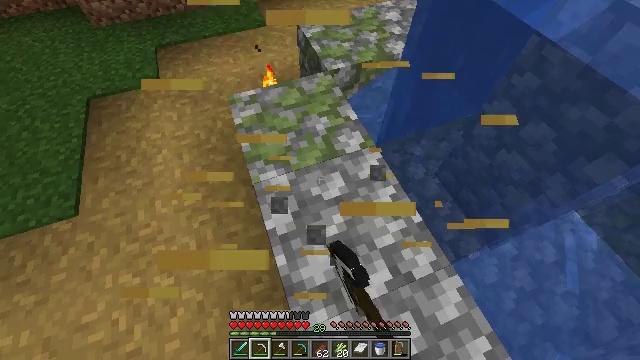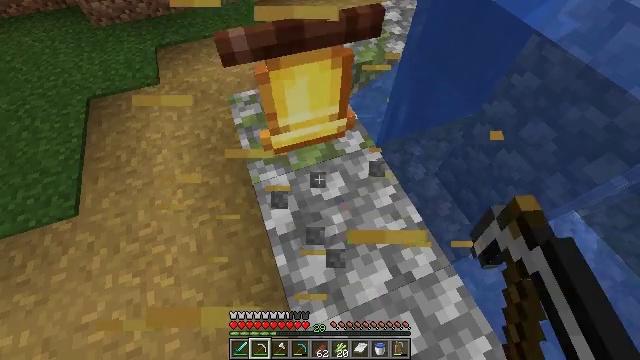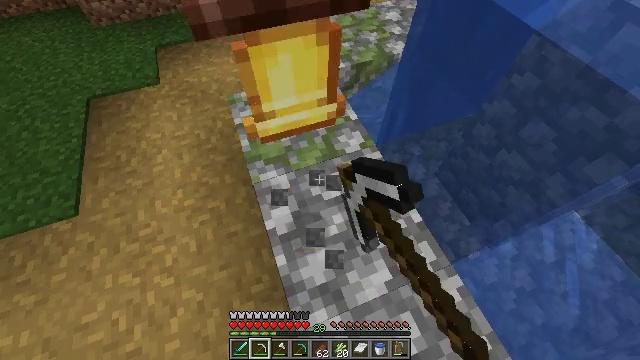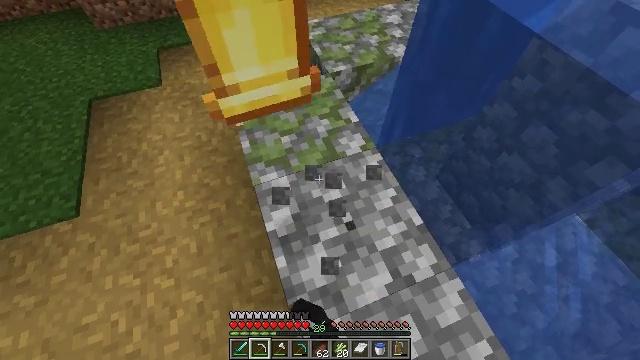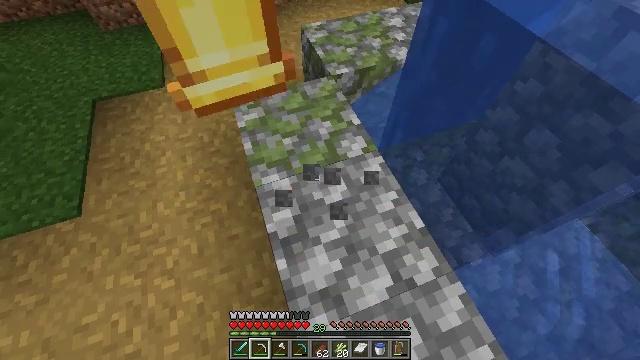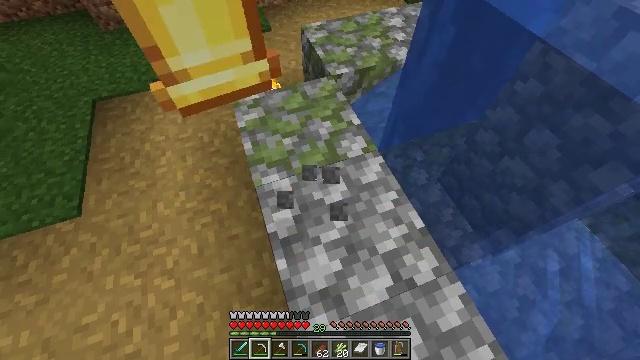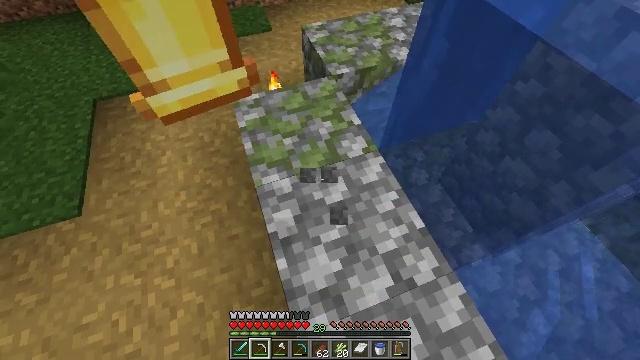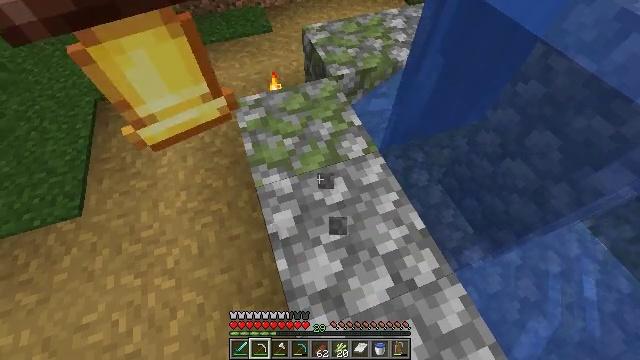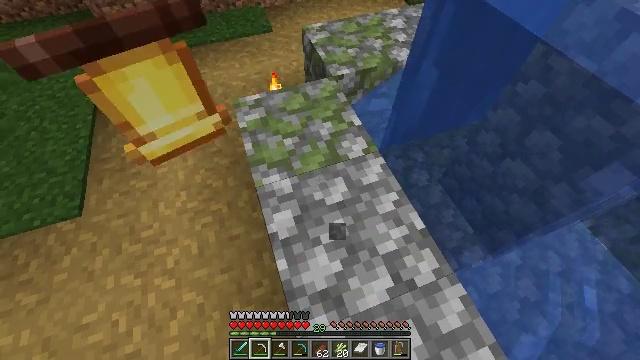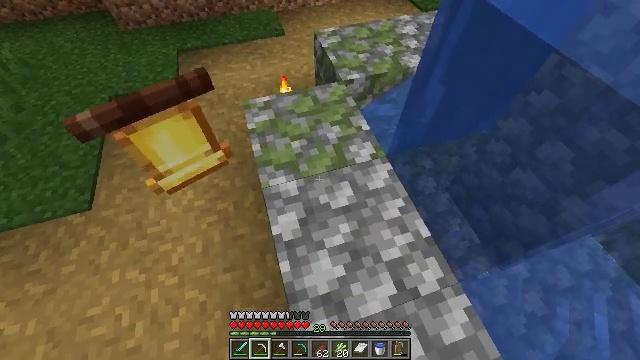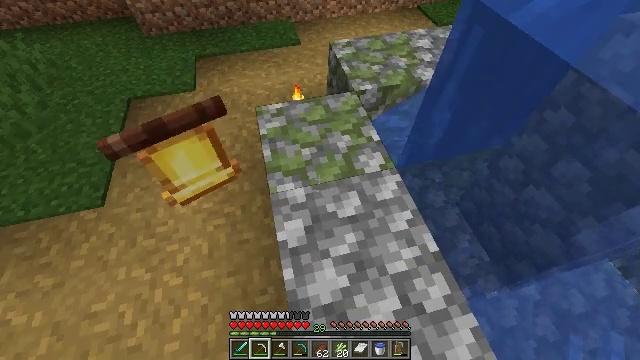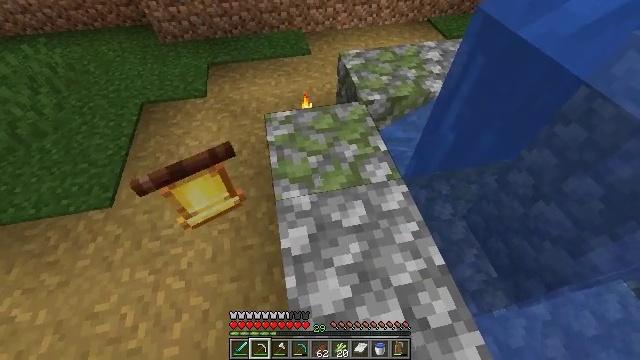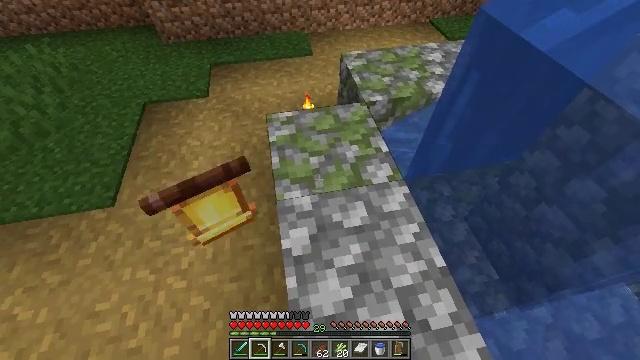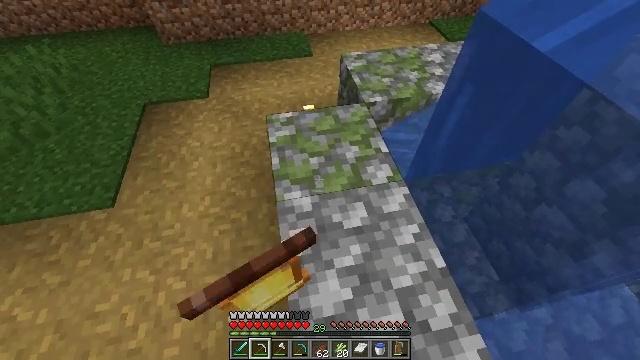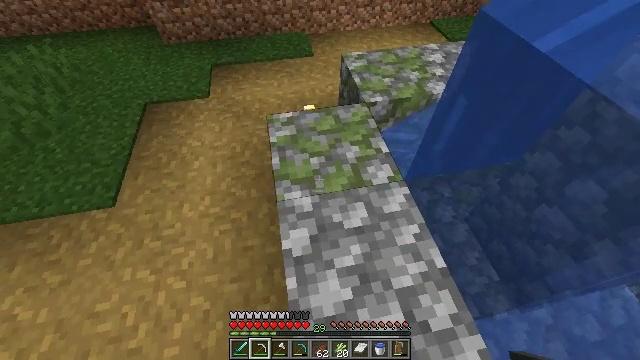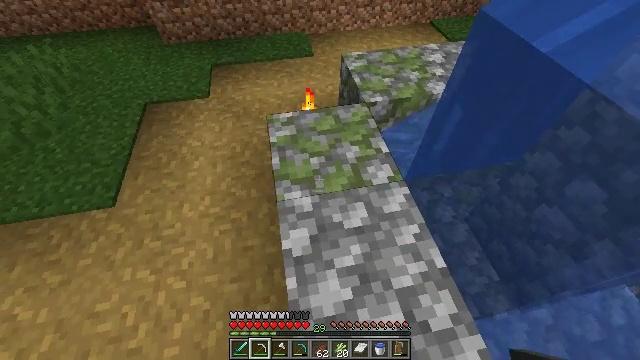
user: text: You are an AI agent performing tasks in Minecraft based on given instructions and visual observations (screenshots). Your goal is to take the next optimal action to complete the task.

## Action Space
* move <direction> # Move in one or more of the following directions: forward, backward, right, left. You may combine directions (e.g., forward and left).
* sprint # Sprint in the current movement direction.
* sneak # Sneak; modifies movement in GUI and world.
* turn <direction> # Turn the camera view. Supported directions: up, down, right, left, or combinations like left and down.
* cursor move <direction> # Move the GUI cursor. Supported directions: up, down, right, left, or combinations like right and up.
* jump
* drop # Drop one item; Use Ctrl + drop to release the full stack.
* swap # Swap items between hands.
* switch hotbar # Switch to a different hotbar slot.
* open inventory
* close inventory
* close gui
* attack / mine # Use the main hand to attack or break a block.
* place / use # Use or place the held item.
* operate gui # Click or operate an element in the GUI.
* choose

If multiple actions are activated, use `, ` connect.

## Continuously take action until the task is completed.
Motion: motion action
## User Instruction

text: Attack the hay block to get hay.
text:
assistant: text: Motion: attack / mine
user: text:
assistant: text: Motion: attack / mine
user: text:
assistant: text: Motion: attack / mine
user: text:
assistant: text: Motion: no_op
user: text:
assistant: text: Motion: no_op
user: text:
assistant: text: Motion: no_op
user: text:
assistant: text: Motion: no_op
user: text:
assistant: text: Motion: no_op
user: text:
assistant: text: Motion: turn left
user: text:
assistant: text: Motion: turn left and up
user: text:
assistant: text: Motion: turn left and up
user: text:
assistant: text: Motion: no_op
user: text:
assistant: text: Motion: no_op
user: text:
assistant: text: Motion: no_op
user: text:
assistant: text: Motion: no_op
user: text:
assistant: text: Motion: turn left
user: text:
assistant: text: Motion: turn left
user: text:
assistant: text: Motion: turn left
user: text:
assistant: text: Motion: move forward
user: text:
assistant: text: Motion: move forward, turn right and up
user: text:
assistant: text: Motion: move forward, sprint, turn right and up
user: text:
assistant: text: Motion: move forward, sprint, turn up
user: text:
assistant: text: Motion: move forward, sprint, turn right and up
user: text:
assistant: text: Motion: move forward, sprint, turn right and up
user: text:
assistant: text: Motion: move forward, sprint, turn right and up
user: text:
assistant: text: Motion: move forward, sprint
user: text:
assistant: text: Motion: move forward, sprint
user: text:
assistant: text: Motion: move forward, sprint
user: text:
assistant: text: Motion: move forward, sprint
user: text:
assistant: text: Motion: move forward, sprint